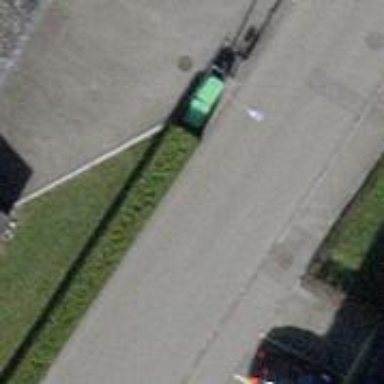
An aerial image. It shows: Hedge acting as barrier.